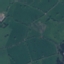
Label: Pasture